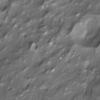
Label: not_dusty